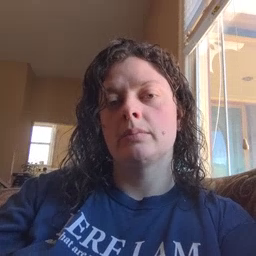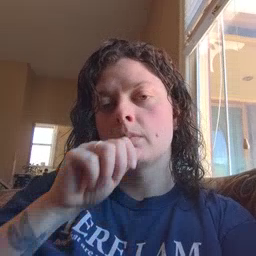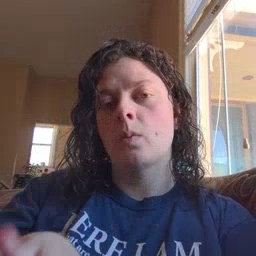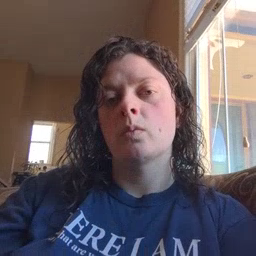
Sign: blow